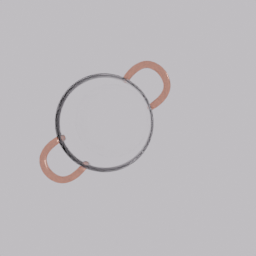
Label: tools